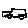
Label: car